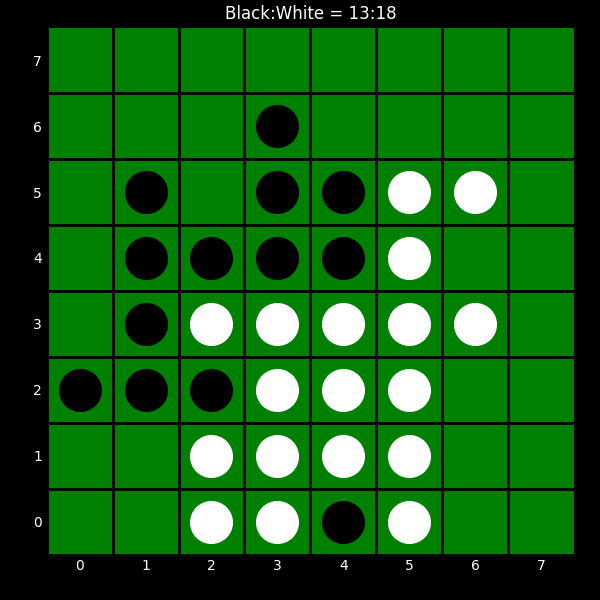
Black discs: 13
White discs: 18